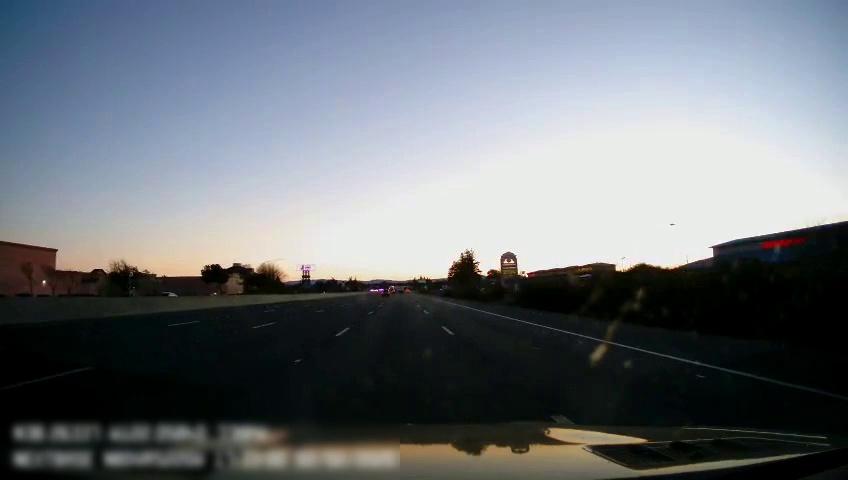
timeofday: Day
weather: Sunny
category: Drivable Space
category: Vehicles | Car
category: Lanes | Current Lane
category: Lanes | Alternate Lane
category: Lanes | Alternate Lane
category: Lanes | Current Lane
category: Lanes | Alternate Lane